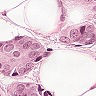
Metastatic tissue present: yes